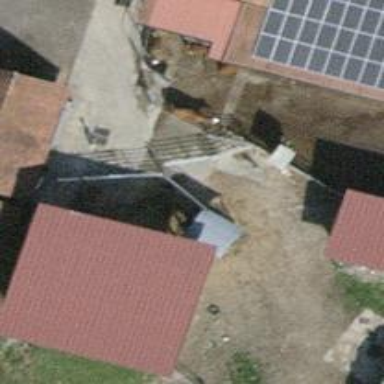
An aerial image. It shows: View of roof of building.